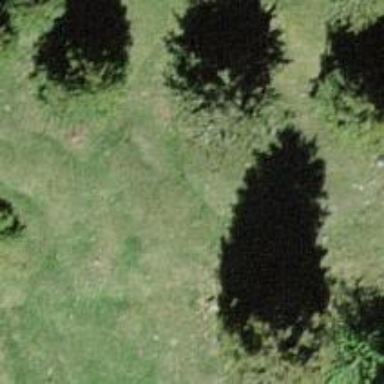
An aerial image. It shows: Needle-leaved tree in natural setting.